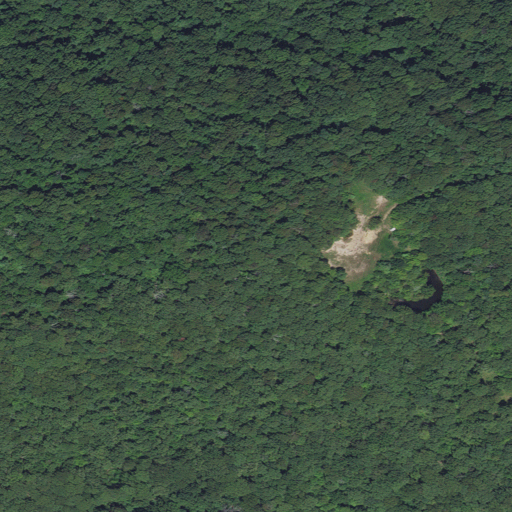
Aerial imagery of mountain in Arkansas named Brushy Mountain containing deciduous forest and pasture